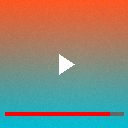
Screen state: on